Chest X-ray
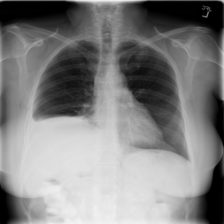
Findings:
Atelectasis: positive
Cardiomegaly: negative
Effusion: positive
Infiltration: negative
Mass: positive
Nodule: positive
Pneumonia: negative
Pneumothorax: negative
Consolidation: positive
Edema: negative
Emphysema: negative
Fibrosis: negative
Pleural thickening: negative
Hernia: negative